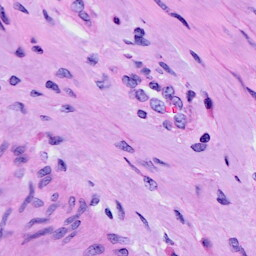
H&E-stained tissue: Cervix